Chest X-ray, PA view. Patient: 35 years old, sex F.
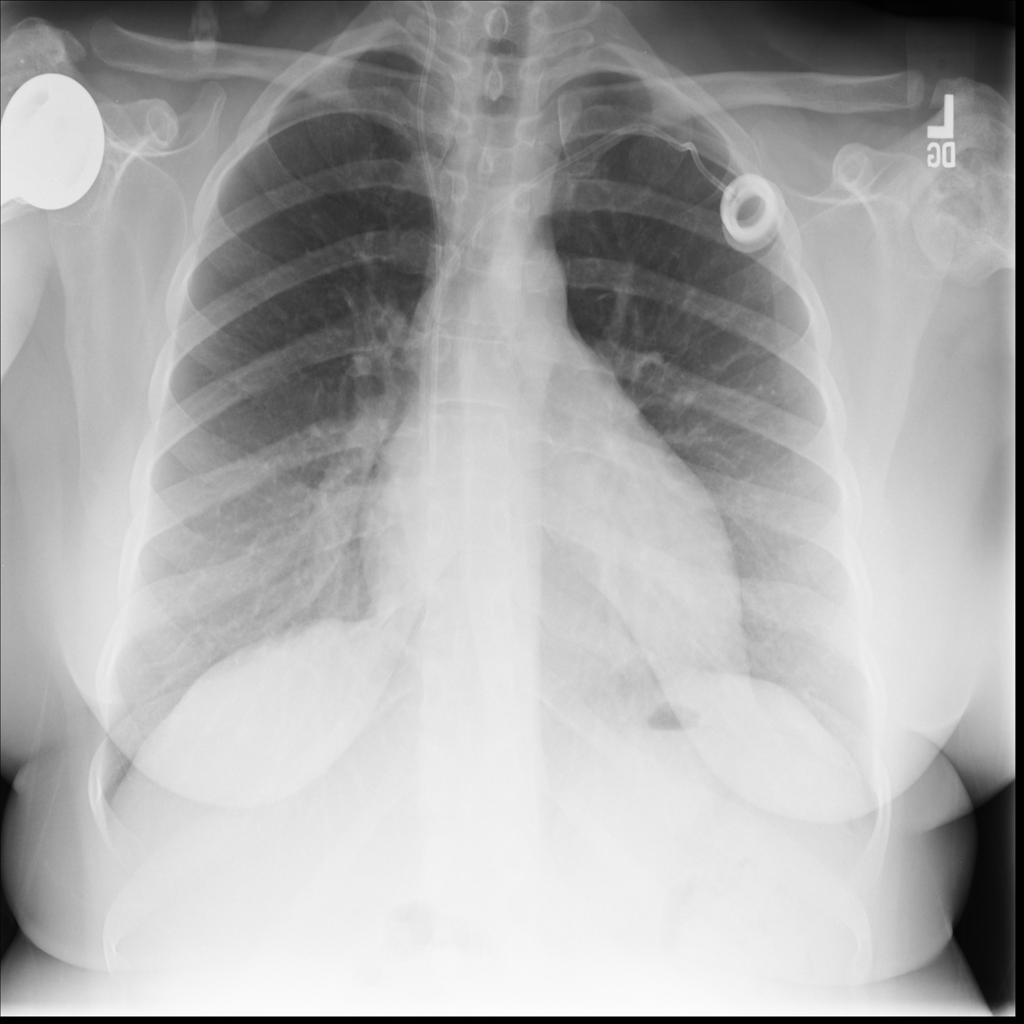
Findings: No Finding